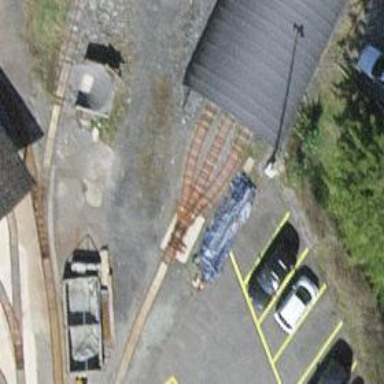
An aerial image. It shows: Narrow-gauge railway with one track passing through yard.